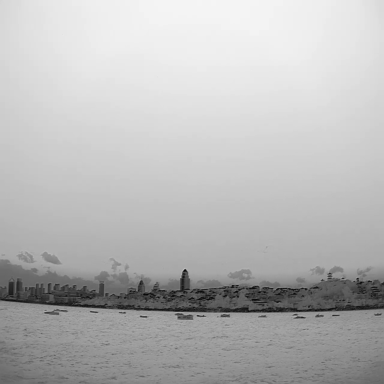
There are 12 bulk_carriers in the infrared image.